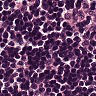
Metastatic tissue present: no